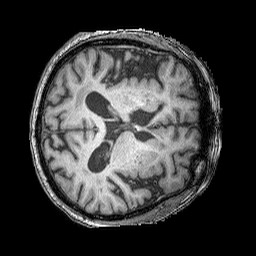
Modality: T1w
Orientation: axial
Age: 77
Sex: male
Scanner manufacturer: siemens
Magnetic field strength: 3 T
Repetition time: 2.25 s
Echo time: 0.00415 s